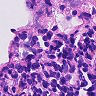
Metastatic tissue present: no